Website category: university
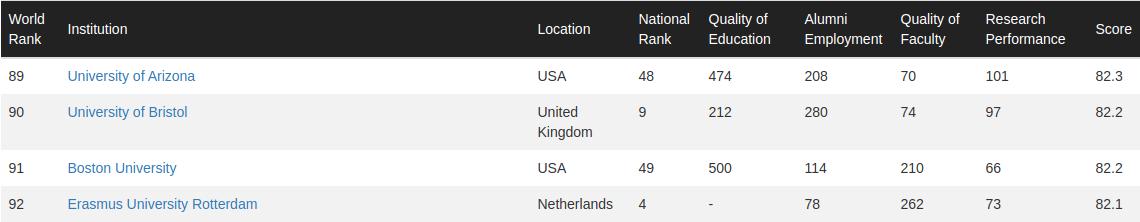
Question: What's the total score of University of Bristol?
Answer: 82.2

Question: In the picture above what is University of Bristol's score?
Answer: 82.2

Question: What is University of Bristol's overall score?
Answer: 82.2

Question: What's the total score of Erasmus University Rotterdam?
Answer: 82.1

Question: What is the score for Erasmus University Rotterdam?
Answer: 82.1

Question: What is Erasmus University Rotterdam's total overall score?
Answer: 82.1

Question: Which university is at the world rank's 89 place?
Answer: University of Arizona

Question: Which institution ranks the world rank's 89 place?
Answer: University of Arizona

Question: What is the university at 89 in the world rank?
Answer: University of Arizona

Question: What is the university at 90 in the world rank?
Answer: University of Bristol

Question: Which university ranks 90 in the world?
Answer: University of Bristol

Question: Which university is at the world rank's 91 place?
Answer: Boston University

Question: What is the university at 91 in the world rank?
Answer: Boston University

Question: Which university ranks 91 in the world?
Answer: Boston University

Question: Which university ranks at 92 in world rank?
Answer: Erasmus University Rotterdam

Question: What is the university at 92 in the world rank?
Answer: Erasmus University Rotterdam

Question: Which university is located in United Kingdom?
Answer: University of Bristol

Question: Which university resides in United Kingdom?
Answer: University of Bristol

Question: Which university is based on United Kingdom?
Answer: University of Bristol

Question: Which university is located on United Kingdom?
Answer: University of Bristol

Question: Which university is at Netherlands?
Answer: Erasmus University Rotterdam

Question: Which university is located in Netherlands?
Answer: Erasmus University Rotterdam

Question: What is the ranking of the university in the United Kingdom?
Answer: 90

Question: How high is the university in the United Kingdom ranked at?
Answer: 90

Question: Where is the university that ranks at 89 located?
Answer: USA

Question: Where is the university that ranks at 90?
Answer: United Kingdom

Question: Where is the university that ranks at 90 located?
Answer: United Kingdom

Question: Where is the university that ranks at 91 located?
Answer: USA

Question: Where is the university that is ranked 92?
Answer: Netherlands

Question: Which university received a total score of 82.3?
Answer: University of Arizona

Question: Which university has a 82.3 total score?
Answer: University of Arizona

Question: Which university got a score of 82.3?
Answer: University of Arizona

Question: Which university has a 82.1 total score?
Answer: Erasmus University Rotterdam